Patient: sex F, age 86
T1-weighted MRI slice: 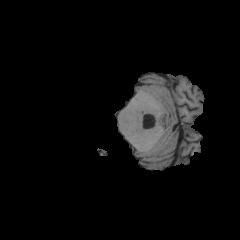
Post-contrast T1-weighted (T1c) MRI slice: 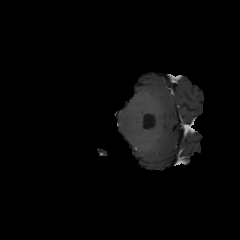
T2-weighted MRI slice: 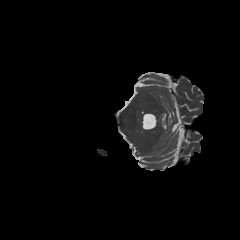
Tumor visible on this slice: no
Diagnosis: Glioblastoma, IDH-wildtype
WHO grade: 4